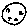
Label: moon